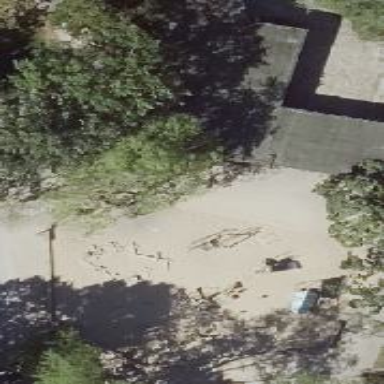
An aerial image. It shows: Playground featuring basket swing.